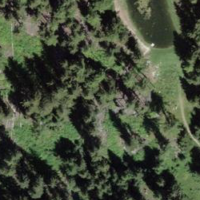
EUNIS habitat code: 43
Species observed at this site:
Petasites hybridus
Ajuga pyramidalis